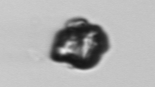
Label: Delphineis